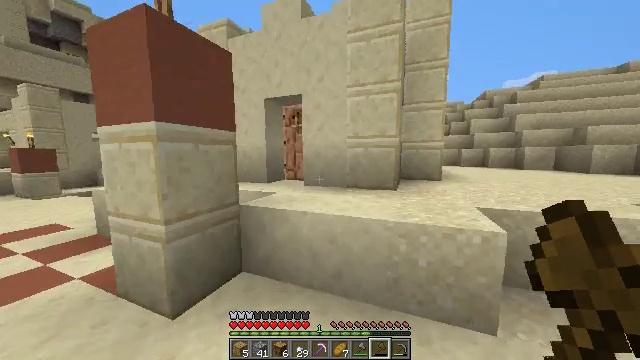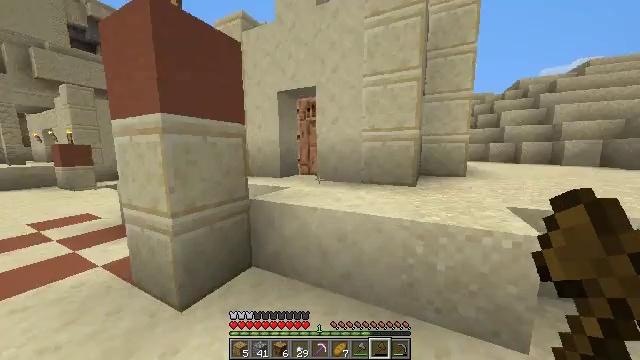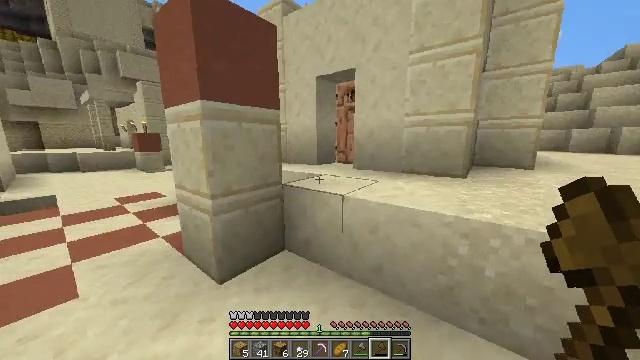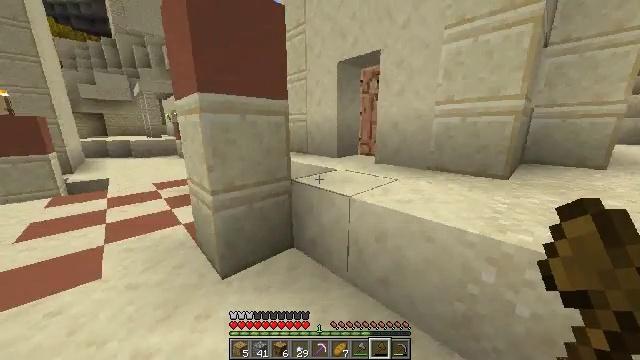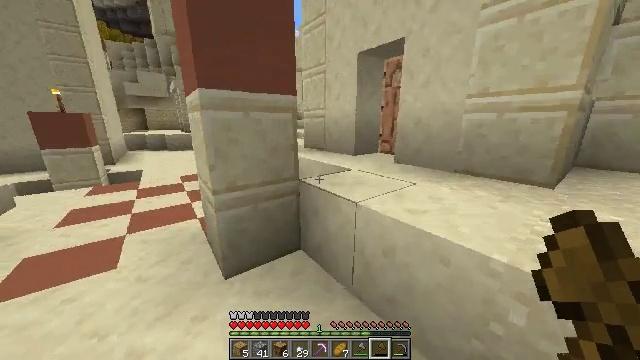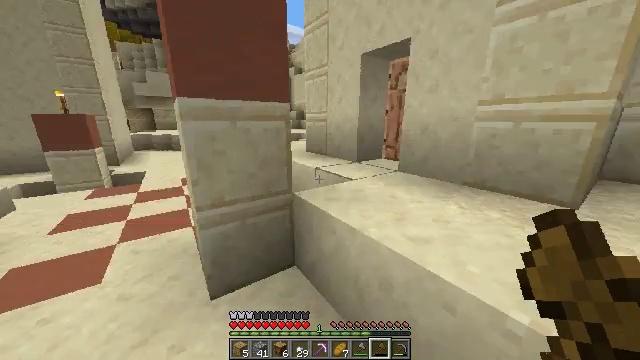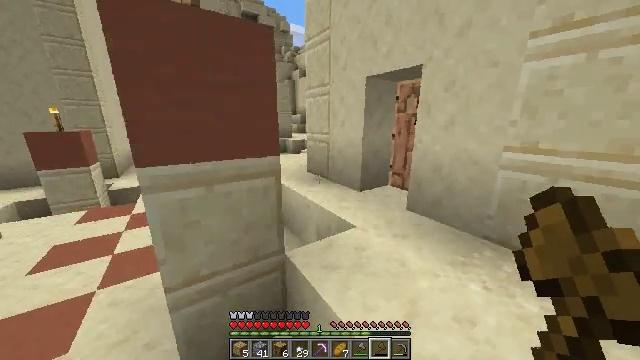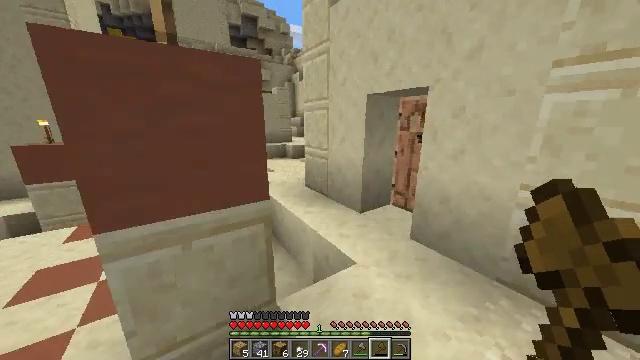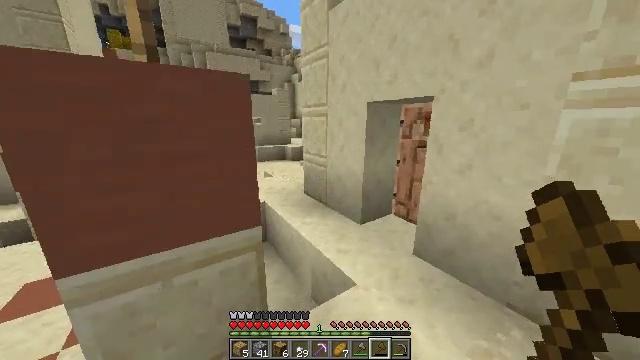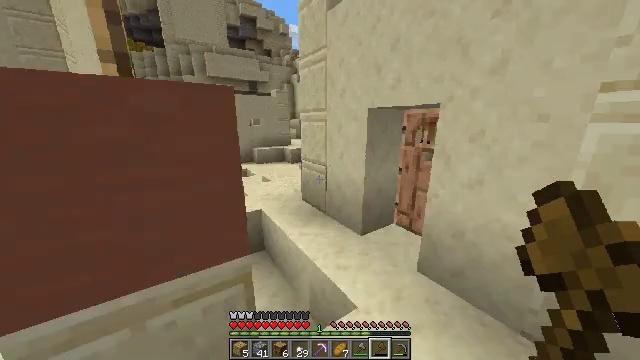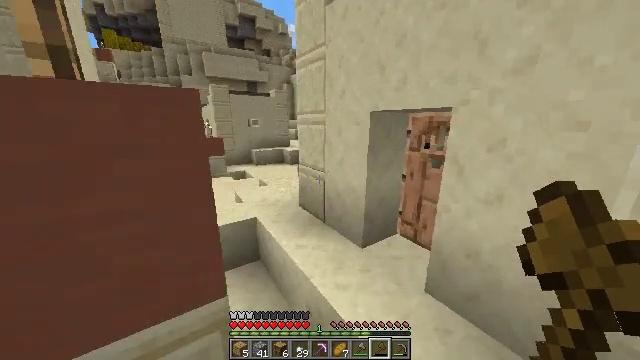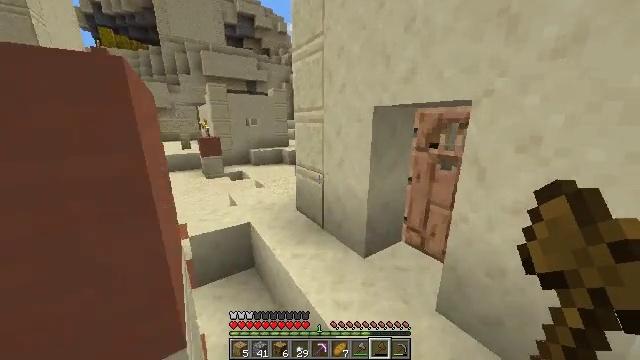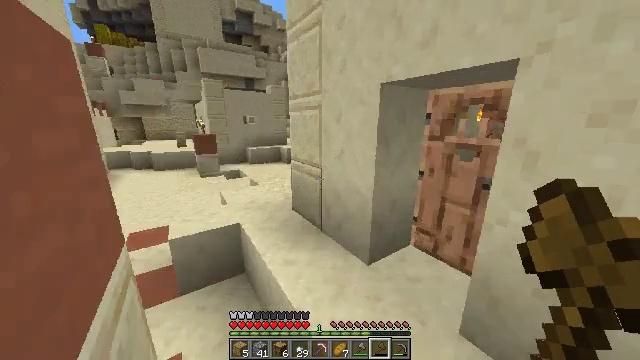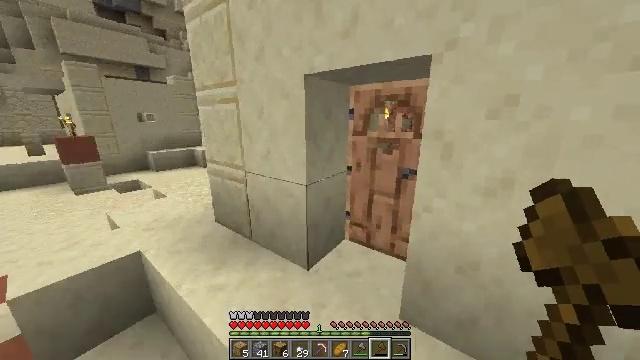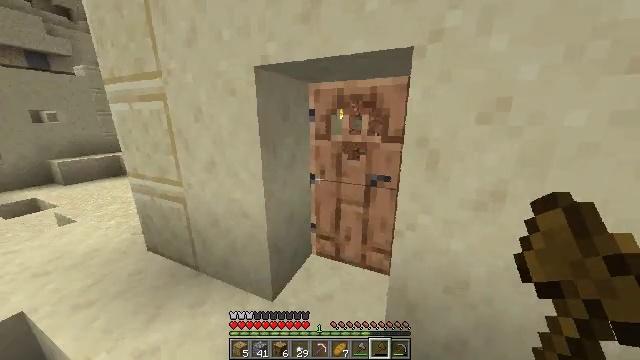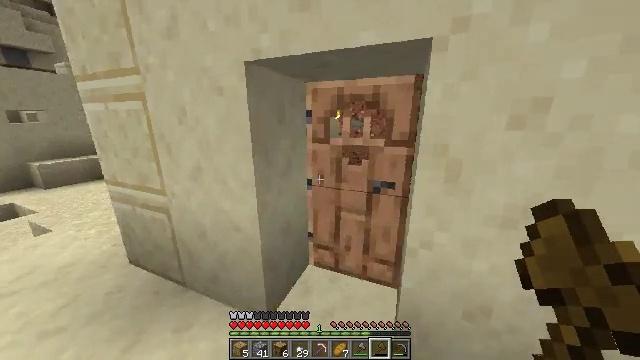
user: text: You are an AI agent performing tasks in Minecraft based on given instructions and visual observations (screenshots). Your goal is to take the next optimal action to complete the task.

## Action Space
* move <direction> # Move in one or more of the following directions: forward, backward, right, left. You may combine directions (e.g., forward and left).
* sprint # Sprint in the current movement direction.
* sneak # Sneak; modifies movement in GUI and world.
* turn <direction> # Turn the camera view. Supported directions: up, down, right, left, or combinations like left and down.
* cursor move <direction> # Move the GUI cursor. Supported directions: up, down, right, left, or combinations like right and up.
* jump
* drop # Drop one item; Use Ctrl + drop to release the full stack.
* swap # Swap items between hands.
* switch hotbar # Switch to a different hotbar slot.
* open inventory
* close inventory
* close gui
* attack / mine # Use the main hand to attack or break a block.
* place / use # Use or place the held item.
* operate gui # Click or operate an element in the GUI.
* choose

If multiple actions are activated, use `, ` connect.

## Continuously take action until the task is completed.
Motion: motion action
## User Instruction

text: Break the blast furnace block.
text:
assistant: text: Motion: move forward and move right, turn left and down
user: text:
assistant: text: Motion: move forward and move right, turn left and down
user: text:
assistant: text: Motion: move forward and move right, turn left and down
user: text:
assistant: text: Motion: move forward, turn left and down
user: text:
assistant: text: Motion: move forward, turn left, jump
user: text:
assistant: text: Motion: move forward, turn left, jump
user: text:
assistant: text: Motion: move forward, jump
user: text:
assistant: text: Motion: move forward, jump
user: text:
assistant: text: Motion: move forward, jump
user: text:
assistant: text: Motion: move forward, jump
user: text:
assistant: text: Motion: move forward
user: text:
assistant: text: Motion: move forward
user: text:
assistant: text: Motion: move forward, turn right
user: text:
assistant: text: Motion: move forward, turn right
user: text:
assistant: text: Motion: move forward, turn right
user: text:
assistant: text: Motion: move forward, use / place
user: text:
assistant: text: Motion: move forward and move left, use / place
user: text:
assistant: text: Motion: move forward and move left, turn right
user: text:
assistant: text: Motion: move forward and move left, turn right
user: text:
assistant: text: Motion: move forward, turn right
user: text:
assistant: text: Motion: move forward, turn right
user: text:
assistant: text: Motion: move forward
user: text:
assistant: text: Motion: move forward and move right
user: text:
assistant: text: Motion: move forward and move right
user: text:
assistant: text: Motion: move forward and move right
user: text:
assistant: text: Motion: move forward and move right
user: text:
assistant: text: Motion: move forward and move right
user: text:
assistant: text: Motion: move forward and move right, turn left
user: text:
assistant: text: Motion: move forward and move right, turn left
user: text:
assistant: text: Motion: move forward and move right